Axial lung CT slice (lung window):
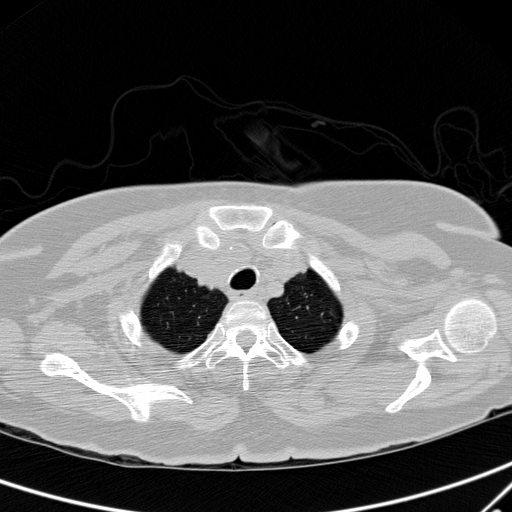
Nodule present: no